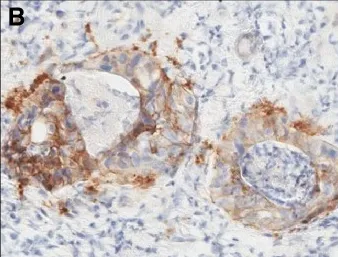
(B) HER-2 staining of ampullary carcinoma in liver biopsy.
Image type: pathology (immunostaining)